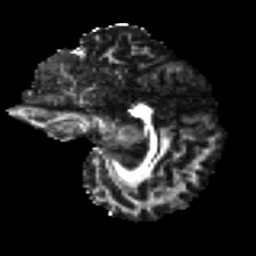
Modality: FA
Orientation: sagittal
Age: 23
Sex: male
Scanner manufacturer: ge
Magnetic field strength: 3 T
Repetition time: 7.8 s
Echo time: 0.0607 s